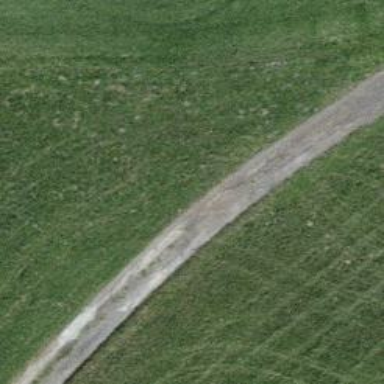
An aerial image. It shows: Well-maintained track road with grade 1 tracktype.